Question: I am studying for the Spring Core certification and I have some doubts about how exactly works the with .
For example I have the following slide:

So I think that it means that in the I have an class that use a service
epository that is a and it is
itself related to some dependencies and to the prodution environment (Spring, configurations and the DB).
So if I want to test as a I have to .
So using way I have to create a stub of the previous first dependency of the unit that I want to test. In this case it is so I can create a generic that is a fake implementation that don't use a database and don't use a specific tecnology to access data (I am not testing so I can use a fake implementation because it is a unit test and not an integration test).
Is it my reasoning right untill now?
So for example if this is my class
'''
public class AuthenticatorImpl implements Authenticator {
private AccountRepository accountRepository;
public AuthenticatorImpl(AccountRepository accountRepository) {
this.accountRepository = accountRepository;
}
public boolean authenticate(String username, String password) {
Account account = accountRepository.getAccount(username);
return account.getPassword().equals(password);
}
}
'''
As you can see the constructor constructor take a object as paramether (that is an interface and not an implementation).
So I can create my class named that implement interface
'''
class StubAccountRepository implements AccountRepository {
public Account getAccount(String user) {
return "lisa".equals(user) ? new Account("lisa", "secret") : null;
}
}
'''
So finnally I can create my implementing an class
'''
import org.junit.Before; import org.junit.Test; ...
public class AuthenticatorImplTests {
private AuthenticatorImpl authenticator;
@Before
public void setUp() {
authenticator = new AuthenticatorImpl( new StubAccountRepository() );
}
@Test
public void successfulAuthentication() {
assertTrue(authenticator.authenticate("lisa", "secret"));
}
@Test
public void invalidPassword() {
assertFalse(authenticator.authenticate("lisa", "invalid"));
}
}
'''
So in my method I build an object passing to it my stub so I removed the link with the dependency and I am testing only the unit.
Is it right or am I missing something?
Tnx
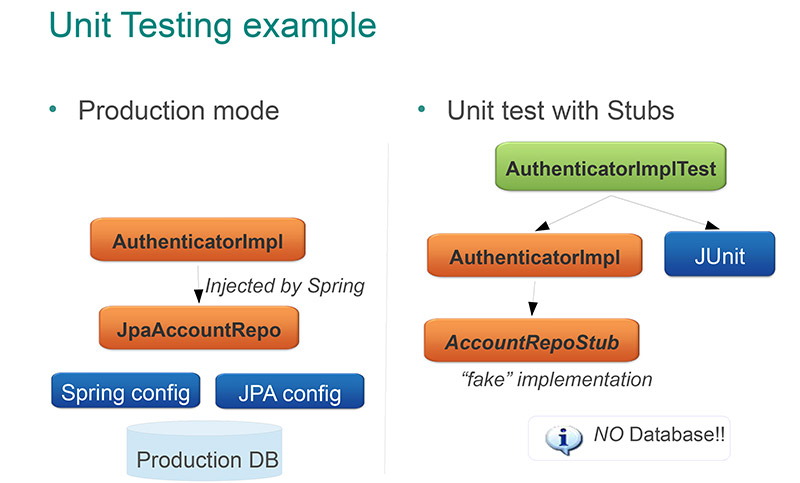
Answer: You got it.
Most of the time, you don't create a Stub class explicitely though, but use a mocking framework like <URL> which creates it, dynamically, for you. For example:
'''
AccountRepository stub = mock(AccountRepository.class);
authenticator = new AuthenticatorImpl(stub);
when(stub.getAccount("lisa")).thenReturn(new Account("lisa", "secret"));
'''